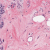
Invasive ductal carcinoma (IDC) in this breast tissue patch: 1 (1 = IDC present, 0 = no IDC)